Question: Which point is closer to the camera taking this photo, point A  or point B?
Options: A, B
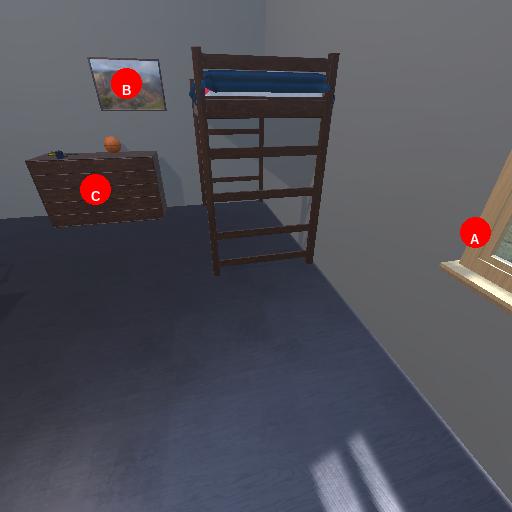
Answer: A